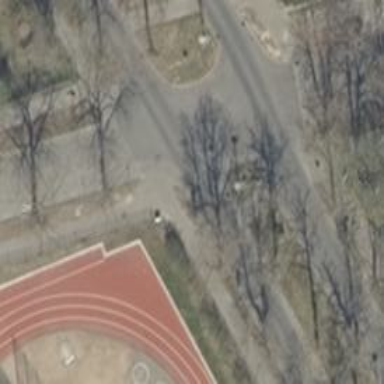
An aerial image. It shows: Unmarked crossing with pedestrian island.